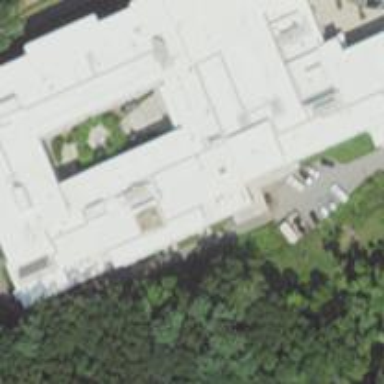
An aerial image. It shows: School building.